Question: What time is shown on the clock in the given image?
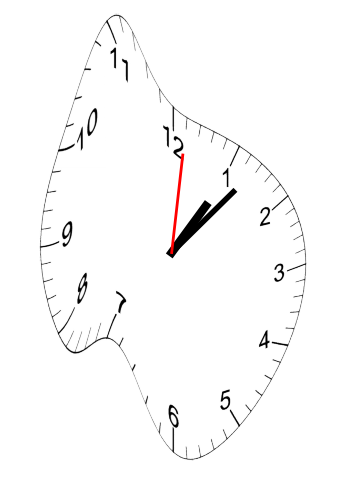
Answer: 01:07:01